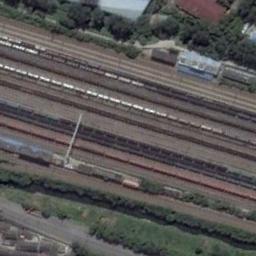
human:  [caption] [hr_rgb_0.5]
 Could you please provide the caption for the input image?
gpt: The railway is surrounded by trees .

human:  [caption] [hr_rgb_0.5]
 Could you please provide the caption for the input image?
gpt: The railway is next to some trees and houses .

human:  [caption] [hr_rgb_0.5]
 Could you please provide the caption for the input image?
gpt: There are many trees in the middle of the two railways .

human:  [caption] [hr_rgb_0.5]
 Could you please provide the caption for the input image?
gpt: These railways have some trains on the tracks and some houses are on one side of the railways .

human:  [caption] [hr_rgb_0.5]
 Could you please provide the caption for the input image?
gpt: There are some green bushes and buildings beside the railway .